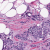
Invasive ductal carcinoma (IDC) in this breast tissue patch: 1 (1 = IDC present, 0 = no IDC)